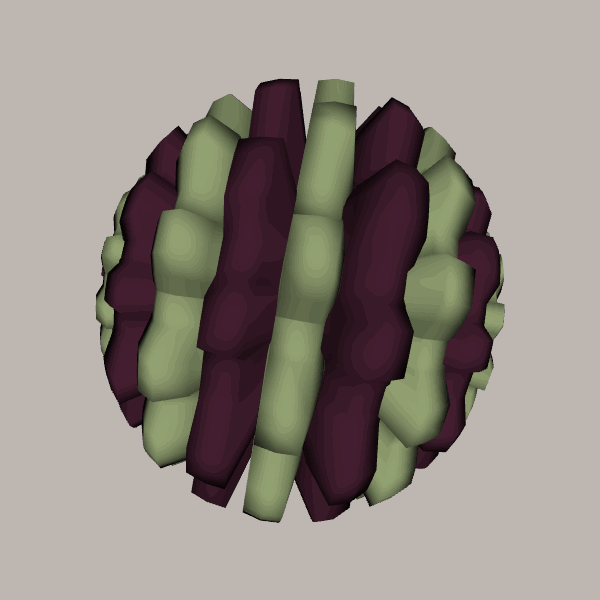
Background: light